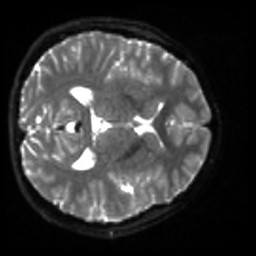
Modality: sbref
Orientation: axial
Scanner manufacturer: siemens
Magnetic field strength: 3 T
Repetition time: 4 s
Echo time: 0.0594 s